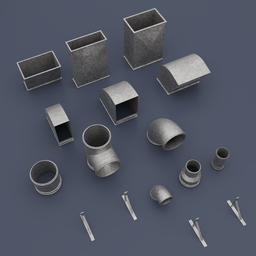
Label: tools